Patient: sex F, age 58
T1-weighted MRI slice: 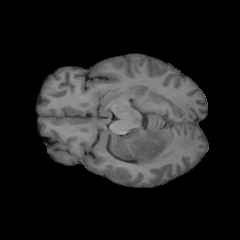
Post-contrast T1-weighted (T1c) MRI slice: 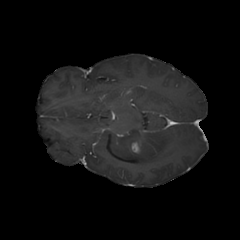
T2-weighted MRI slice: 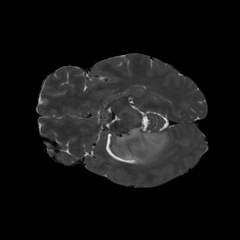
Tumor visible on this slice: yes
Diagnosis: Glioblastoma, IDH-wildtype
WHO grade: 4